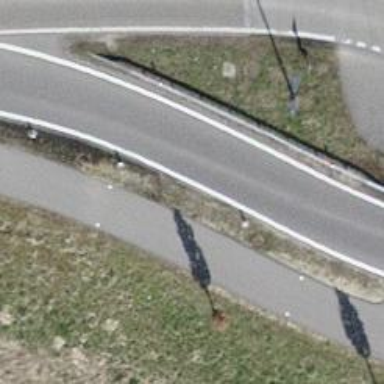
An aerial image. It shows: Asphalt cycleway.